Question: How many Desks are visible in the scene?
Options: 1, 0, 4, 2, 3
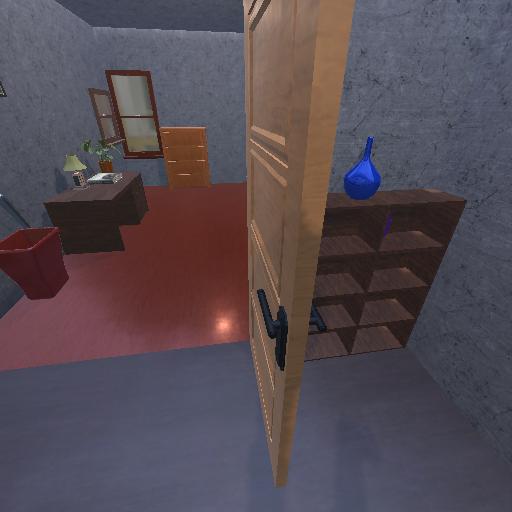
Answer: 1